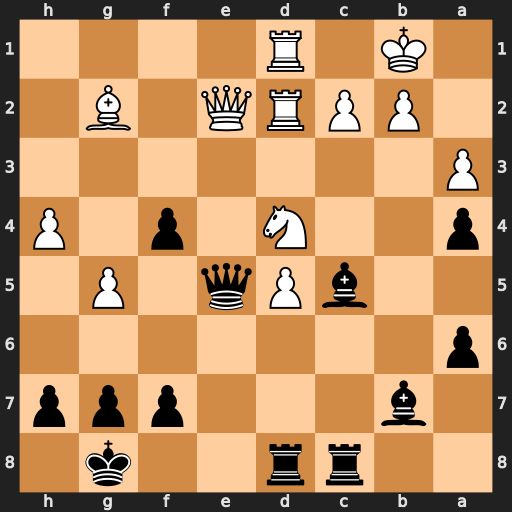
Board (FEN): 2rr2k1/1b3ppp/p7/2bPq1P1/p2N1p1P/P7/1PPRQ1B1/1K1R4
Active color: b
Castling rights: -
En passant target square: -
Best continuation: Bxd4 Qxe5 Bxe5